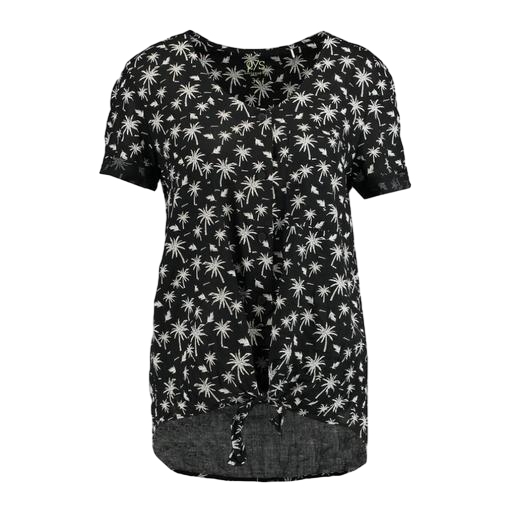
black plus size printed t-shirt only macy, black printed short-sleeve top only macy, black petite printed high-low top only macy, white background